Question: The pictures shows a headline element with 'display: inline' defined as well as 'padding: 0 15px':

As in the picture, the 'left padding' on the first line is visible but not the 'right padding'. While after the line break, the opposite is true.
My question is if it's possible to have the padding applied on both rows (css trick or javascript) when the inline element spans over several lines?
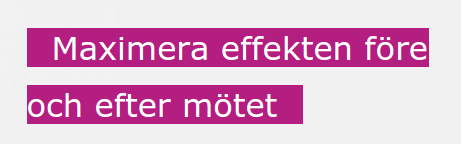
Answer: Yes correct, you can do it using .
Support for 'boxdecorationbreak:clone;' it's pretty good and for IE you can use
'white-space:pre-wrap;'
'''
h1 {
color: #fff;
background-color: #B41E81;
font-family: Arial;
font-weight:100;
display: inline;
padding: 0 15px;
-webkit-box-decoration-break: clone;
box-decoration-break: clone;
white-space:pre-wrap; /*IE*/
}
'''
<URL>
> Sequences of whitespace are preserved. Lines are broken at
newline characters, at '<br>', and as necessary to fill line boxes.
:
> Each box fragment is rendered independently with the specified
border, padding and margin wrapping each fragment. The border-radius,
border-image and box-shadow, are applied to each fragment
independently. The background is drawn independently in each fragment
which means that a background image with background-repeat: no-repeat
may be repeated multiple times.
'''
h1 {
color: #fff;
background-color: #B41E81;
font-family: Arial;
font-weight:100;
display: inline;
padding: 0 15px;
-webkit-box-decoration-break: clone;
box-decoration-break: clone;
white-space:pre-wrap; /*IE*/
}
'''
'''
<h1>Maximera effekten fore och effekt motet fore och effekt motet</h1>
'''